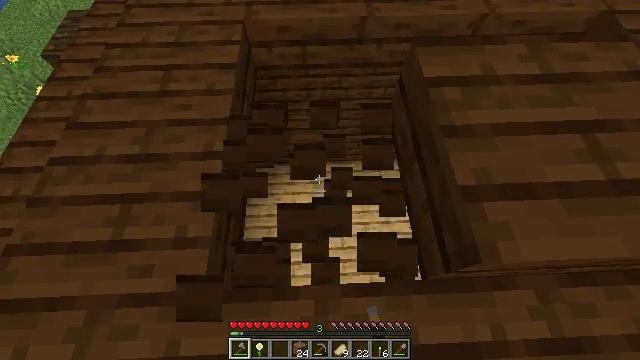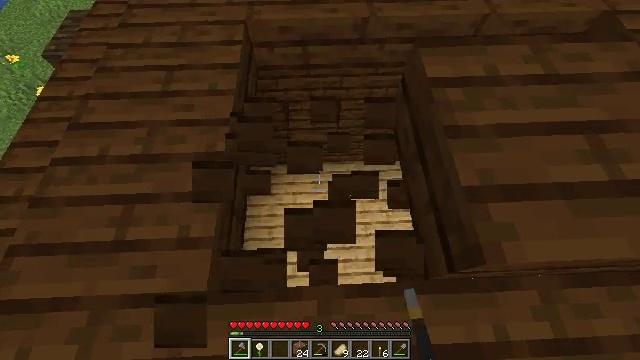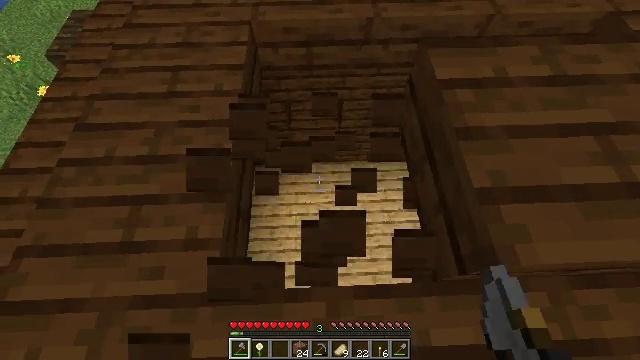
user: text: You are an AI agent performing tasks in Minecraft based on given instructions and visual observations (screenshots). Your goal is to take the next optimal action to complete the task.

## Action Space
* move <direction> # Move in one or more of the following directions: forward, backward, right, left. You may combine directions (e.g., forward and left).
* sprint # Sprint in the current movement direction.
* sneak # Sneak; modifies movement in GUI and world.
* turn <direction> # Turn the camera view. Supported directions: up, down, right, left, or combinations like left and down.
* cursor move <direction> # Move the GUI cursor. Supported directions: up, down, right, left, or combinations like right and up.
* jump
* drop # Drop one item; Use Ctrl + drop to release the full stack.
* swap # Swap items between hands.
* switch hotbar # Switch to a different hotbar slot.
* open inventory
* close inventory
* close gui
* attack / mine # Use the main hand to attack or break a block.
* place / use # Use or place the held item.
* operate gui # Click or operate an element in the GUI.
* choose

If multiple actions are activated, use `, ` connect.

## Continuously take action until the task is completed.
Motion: motion action
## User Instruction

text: Collect dark oak slab for reuse.
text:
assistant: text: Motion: move left, sneak, attack / mine
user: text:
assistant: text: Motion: move left, sneak, attack / mine
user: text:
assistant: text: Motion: sneak, attack / mine